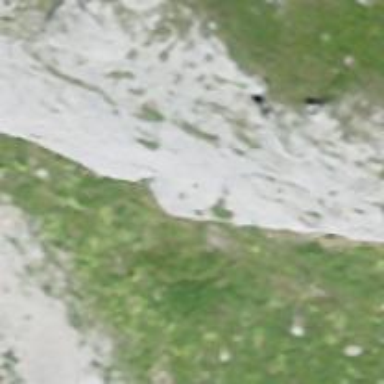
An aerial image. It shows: Cliff in nature.